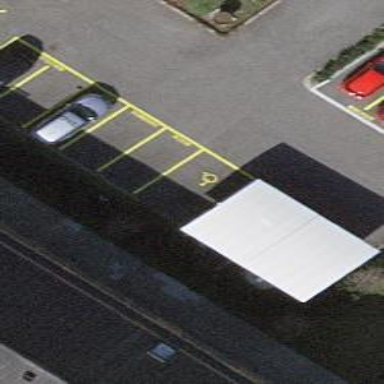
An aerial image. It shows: Carport structure.